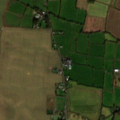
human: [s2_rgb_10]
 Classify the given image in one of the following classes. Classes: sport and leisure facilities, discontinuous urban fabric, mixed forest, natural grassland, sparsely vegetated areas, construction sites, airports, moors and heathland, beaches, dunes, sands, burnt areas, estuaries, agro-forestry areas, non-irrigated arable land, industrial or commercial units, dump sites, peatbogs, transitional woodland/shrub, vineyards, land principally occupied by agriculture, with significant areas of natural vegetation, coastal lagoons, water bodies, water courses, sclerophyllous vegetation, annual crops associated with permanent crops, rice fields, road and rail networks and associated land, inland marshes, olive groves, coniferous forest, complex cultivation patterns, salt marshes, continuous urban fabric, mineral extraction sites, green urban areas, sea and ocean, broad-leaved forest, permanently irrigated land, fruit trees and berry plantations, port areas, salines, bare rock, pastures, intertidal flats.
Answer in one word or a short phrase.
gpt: discontinuous urban fabric, non-irrigated arable land, pastures